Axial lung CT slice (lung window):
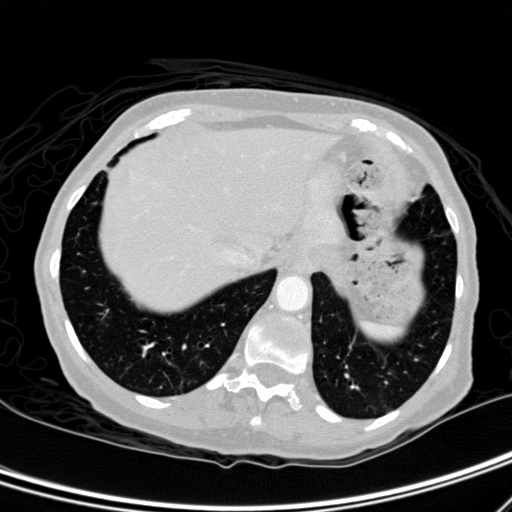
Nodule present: no